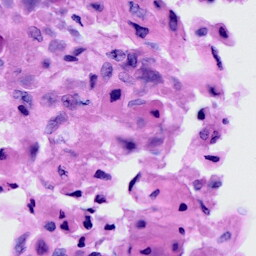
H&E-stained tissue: Cervix